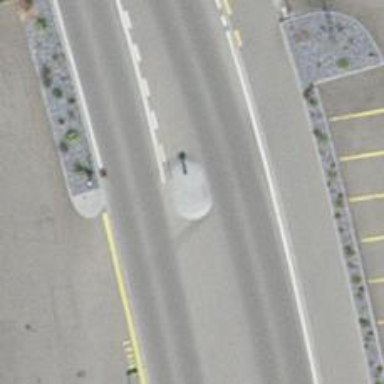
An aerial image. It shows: Secondary road with asphalt surface and separate sidewalk.